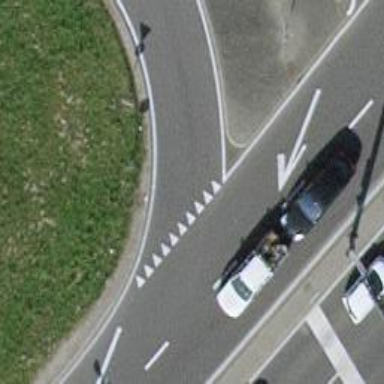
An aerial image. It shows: Road with "give way" sign.